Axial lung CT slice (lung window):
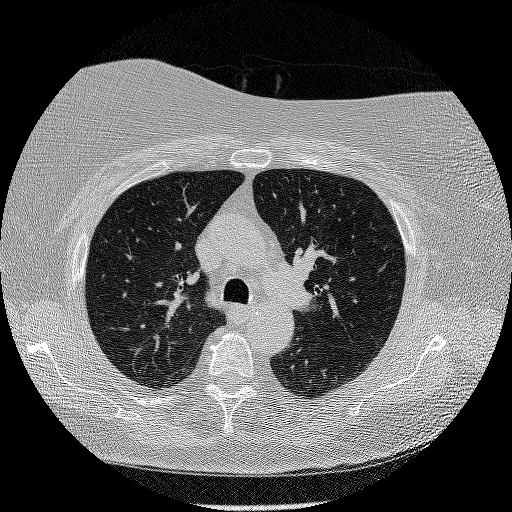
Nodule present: no